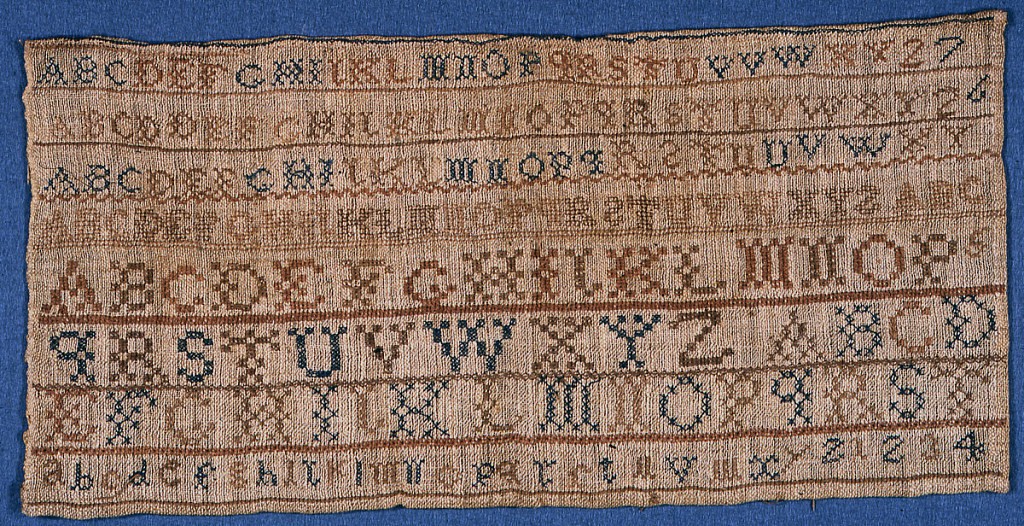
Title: Sampler
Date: early 19th century
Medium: cotton embroidery on cotton foundation Technique: embroidered in counted cross stitches on plain weave foundation
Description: Many bands of alphabets and numerals, separated by narrow geometric borders, embroidered in blue and brown.